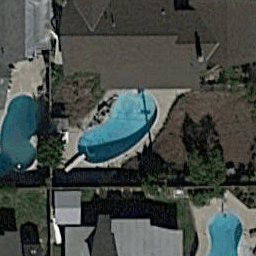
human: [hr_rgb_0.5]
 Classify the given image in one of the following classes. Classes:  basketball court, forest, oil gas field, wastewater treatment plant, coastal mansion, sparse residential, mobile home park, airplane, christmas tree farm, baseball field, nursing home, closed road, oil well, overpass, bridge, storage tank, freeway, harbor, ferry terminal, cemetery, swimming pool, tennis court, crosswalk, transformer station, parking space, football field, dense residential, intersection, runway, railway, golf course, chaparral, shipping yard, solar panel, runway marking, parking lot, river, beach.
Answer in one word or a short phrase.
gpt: swimming pool